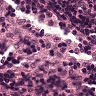
Metastatic tissue present: no